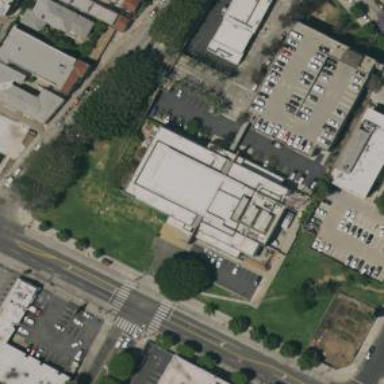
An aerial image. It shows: Police building.